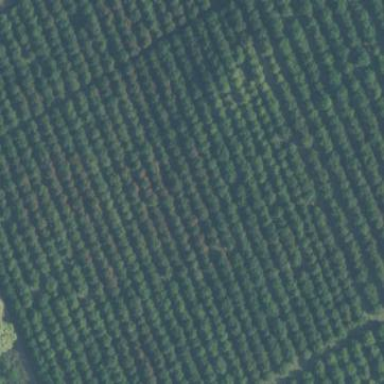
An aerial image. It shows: Orchard filled with macadamia trees.